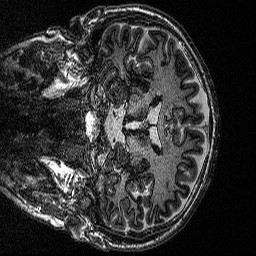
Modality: MP2RAGE
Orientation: coronal
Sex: male
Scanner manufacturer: siemens
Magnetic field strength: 3 T
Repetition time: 5 s
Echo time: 0.00292 s